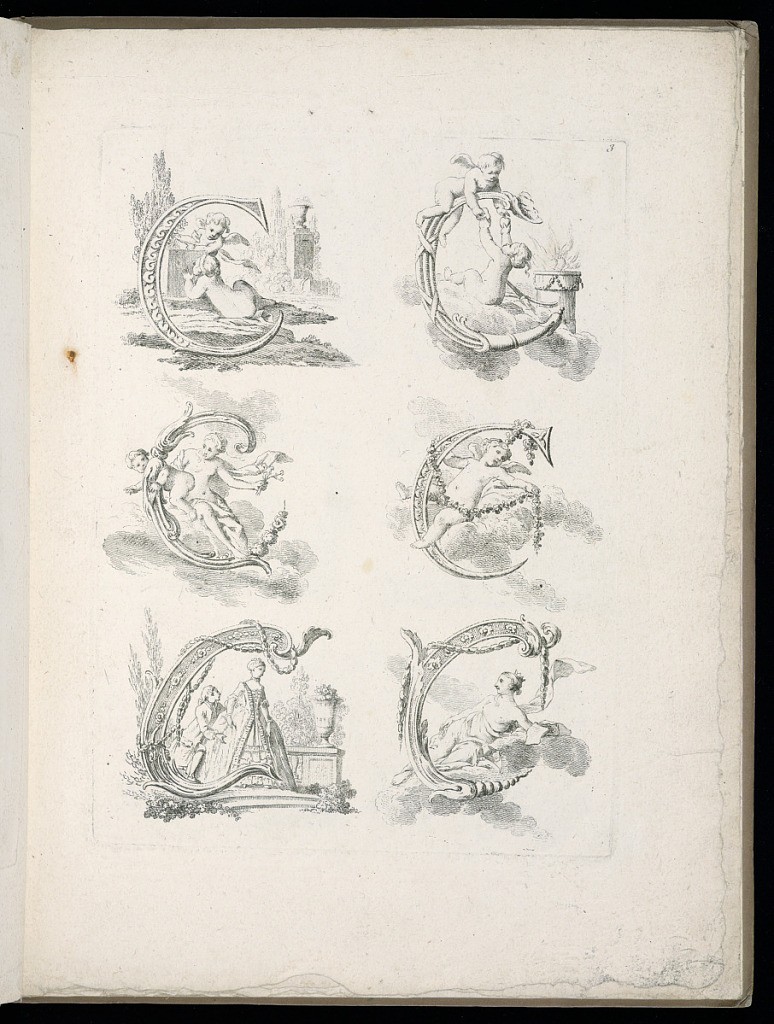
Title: Designs for the Letter C
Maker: Jean Baptiste Piauger, French, active 1760s
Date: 1767
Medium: Etching and engraving on laid paper
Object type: Print
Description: A plate of six designs for the letter ‘C' from a series of decorative letters, published in Pouget's ‘Dictionnaire des chifres […]'. The plate features six ornamental inhabited letter designs, two per row for the letter ‘C', featuring putti, male and female figures, garden landscapes, with rococo ornament, such as fleurons, rosettes, acanthus leaves, c-scrolls, s-scrolls, and friezes. The plate is numbered.